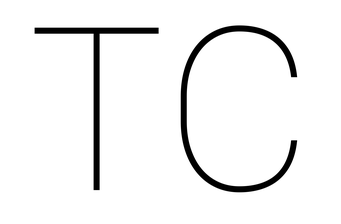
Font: Roboto_Thin